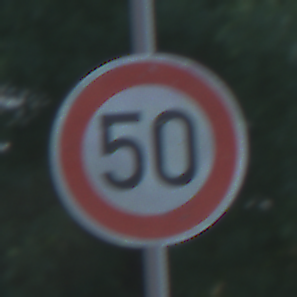
Verkehrszeichen: Geschwindigkeit50
Umgebung: Outdoor, RoadRail
Tageszeit: MorningAfternoon
Wetter: Clear
Licht: Natural
Jahreszeit: NotSpecified
Kontrast: HighContrast